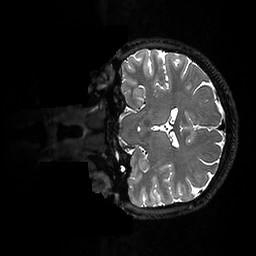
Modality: T2w
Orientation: coronal
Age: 30
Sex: female
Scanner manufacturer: ge
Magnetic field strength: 3 T
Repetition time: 3.202 s
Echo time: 0.06683 s